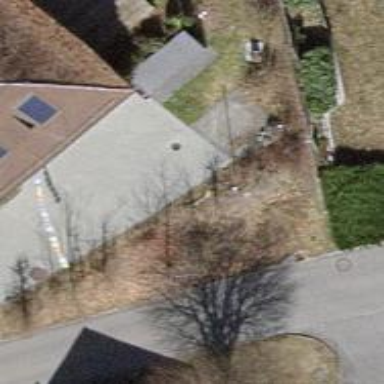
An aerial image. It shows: Alleyway designated as service road.